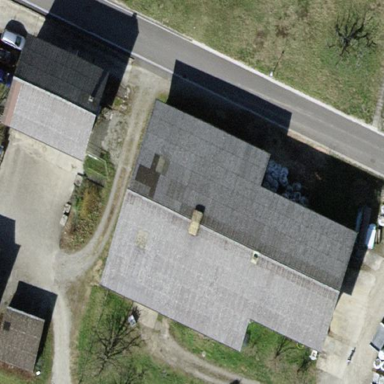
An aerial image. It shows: Warehouse building with gabled roof.